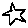
Label: star